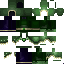
A female human skin with dark skin, wearing blonde bald dressed in a blue hoodie and black pants, featuring a closed mouth.